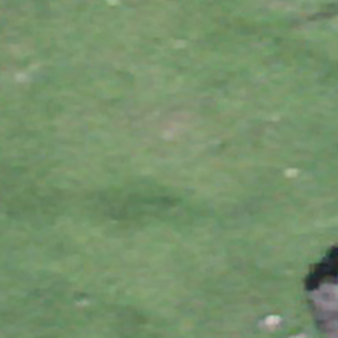
Label: other